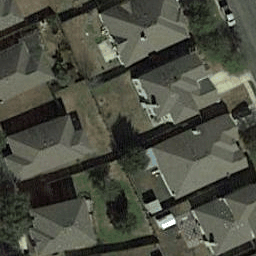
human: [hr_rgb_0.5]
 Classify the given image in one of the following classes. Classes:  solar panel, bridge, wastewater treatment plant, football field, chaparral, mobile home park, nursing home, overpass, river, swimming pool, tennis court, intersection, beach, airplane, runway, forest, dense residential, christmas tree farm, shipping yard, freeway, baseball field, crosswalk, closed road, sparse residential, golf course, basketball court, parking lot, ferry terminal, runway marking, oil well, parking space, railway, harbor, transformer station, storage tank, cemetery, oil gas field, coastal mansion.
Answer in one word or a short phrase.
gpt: dense residential